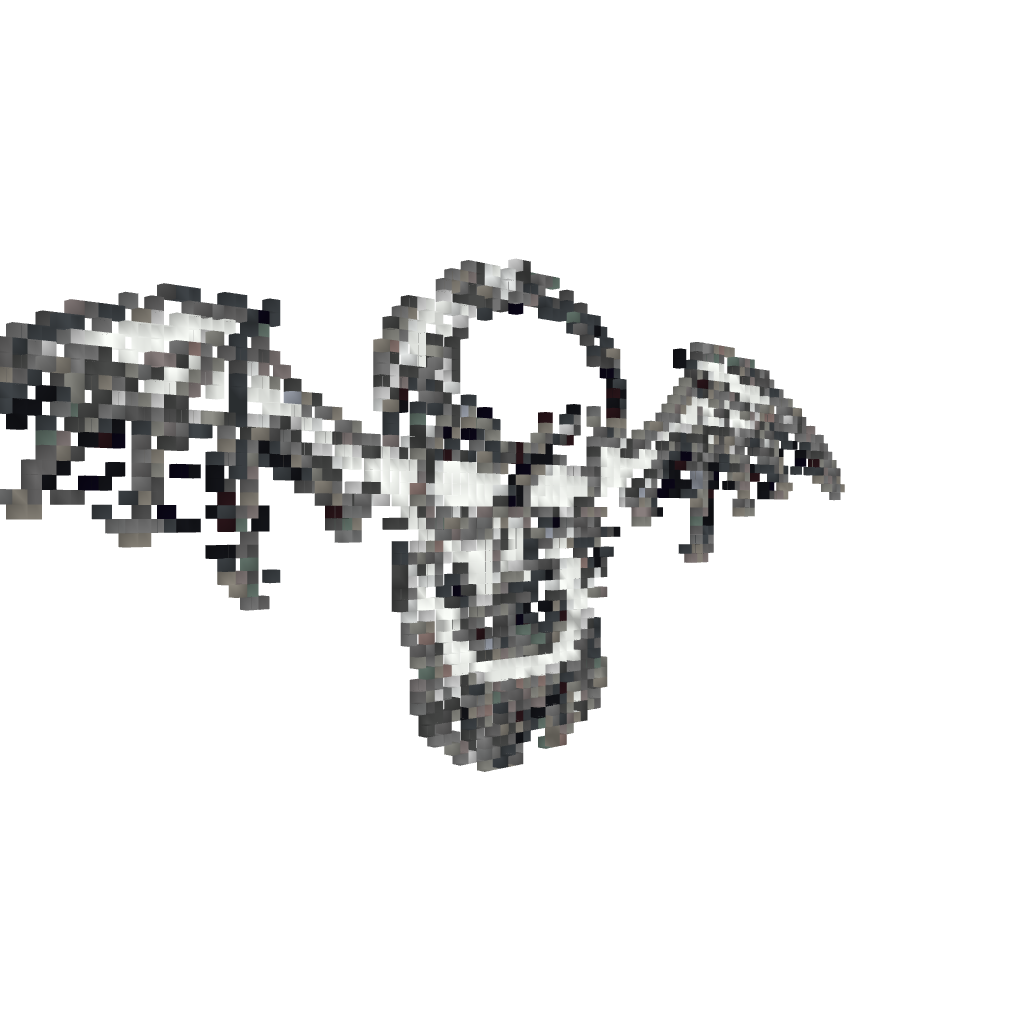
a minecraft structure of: Avenged Sevenfold Logo